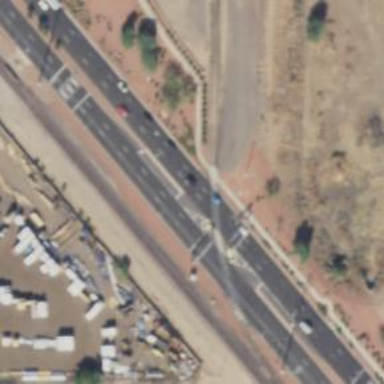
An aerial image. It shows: Solid stop line on the road marking.